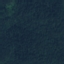
Land use / land cover class: Forest